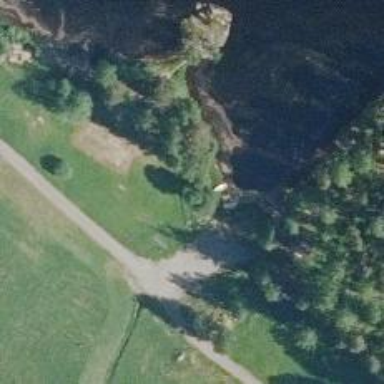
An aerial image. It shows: Disc golf tee area.